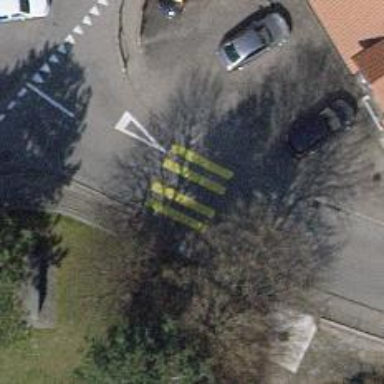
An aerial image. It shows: Uncontrolled footway crossing with markings.